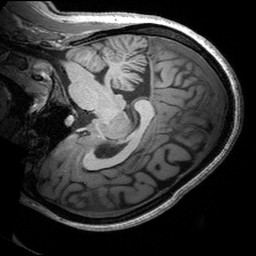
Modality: T1w
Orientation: sagittal
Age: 24
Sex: female
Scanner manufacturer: siemens
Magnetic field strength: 3 T
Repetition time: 2.53 s
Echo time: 0.00299 s